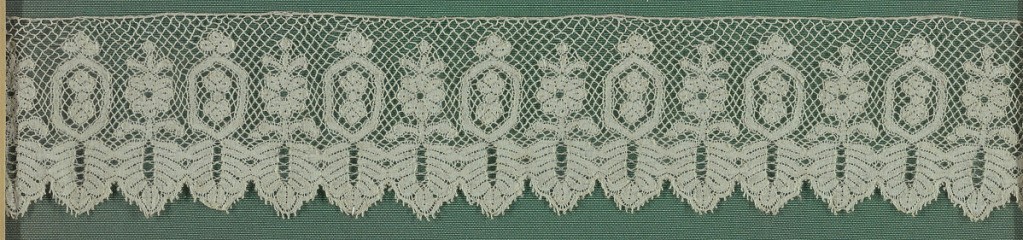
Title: Border
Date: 19th century
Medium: linen Technique: bobbin lace (late Valencienne ground)
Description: Valenciennes band in design that shows alternating conventionalized motifs placed on pointed leaves which form the border.